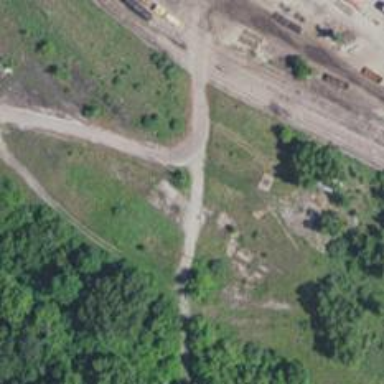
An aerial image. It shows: Unused railway yard.